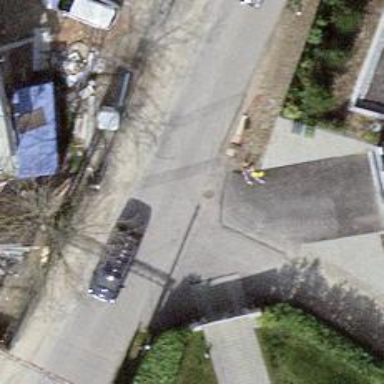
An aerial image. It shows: Residential road with asphalt surface.